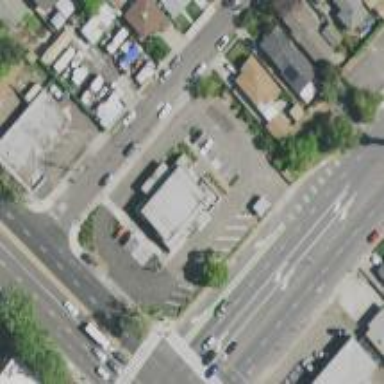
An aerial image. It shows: Convenience shop.